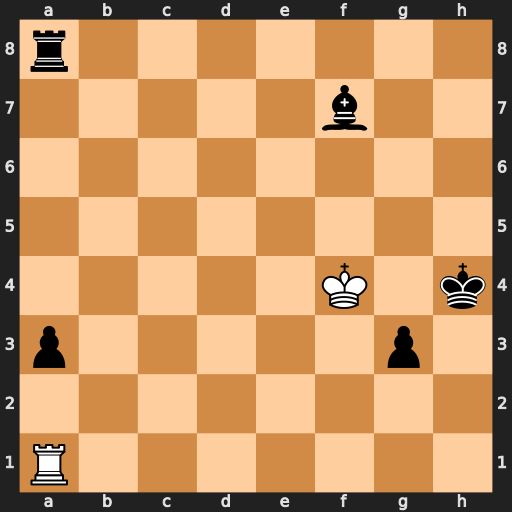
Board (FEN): r7/5b2/8/8/5K1k/p5p1/8/R7
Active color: w
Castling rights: -
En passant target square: -
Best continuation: Rh1#